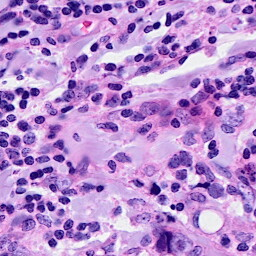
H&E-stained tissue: Breast